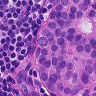
Metastatic tissue present: yes